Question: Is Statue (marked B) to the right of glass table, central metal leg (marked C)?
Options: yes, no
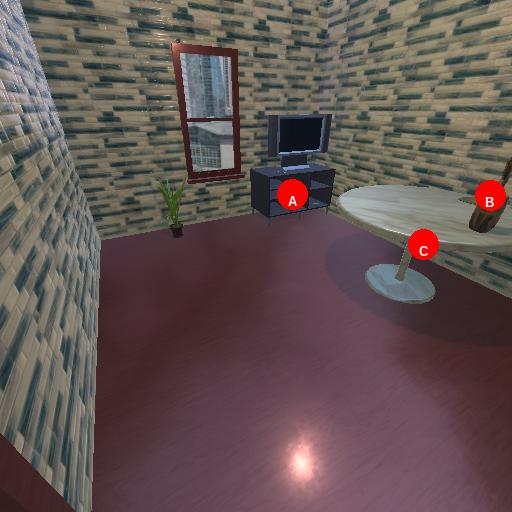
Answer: yes